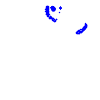
Particle: pion